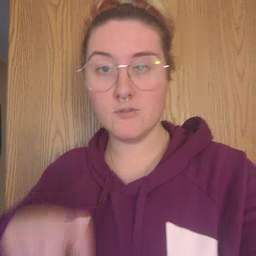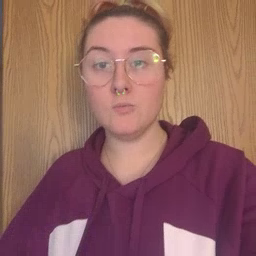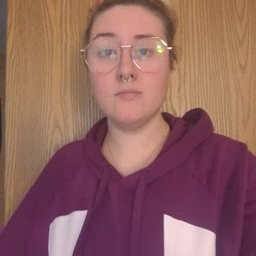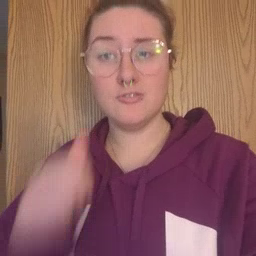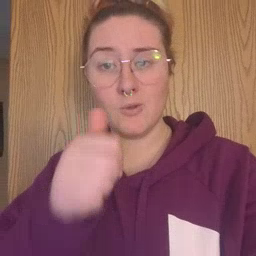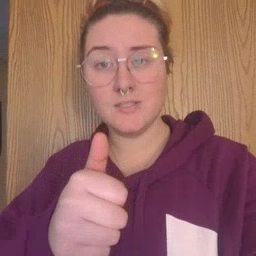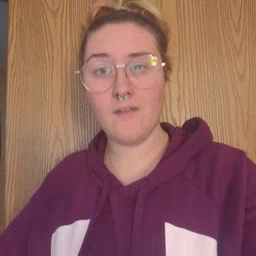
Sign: yourself